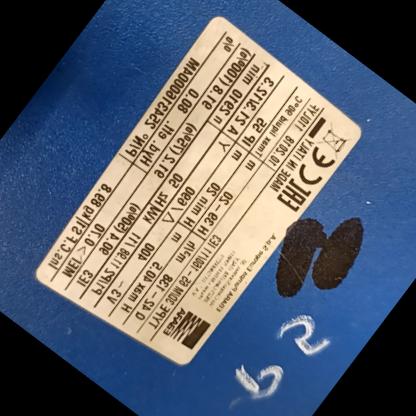
Klasa: tabliczka-znamionowa